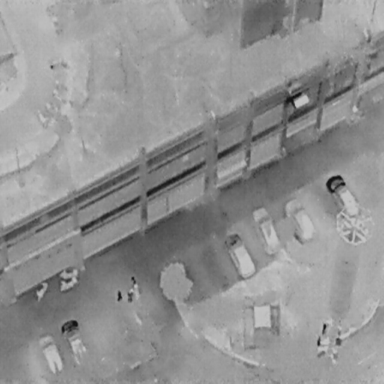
There are 12 objects shown in the infrared image, including six Cars, three People, and three Bicycles.